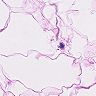
Metastatic tissue present: no